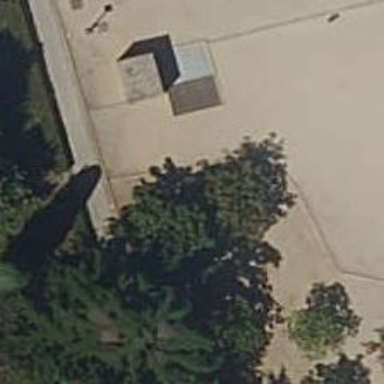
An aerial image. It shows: Picnic table located in leisure land area.